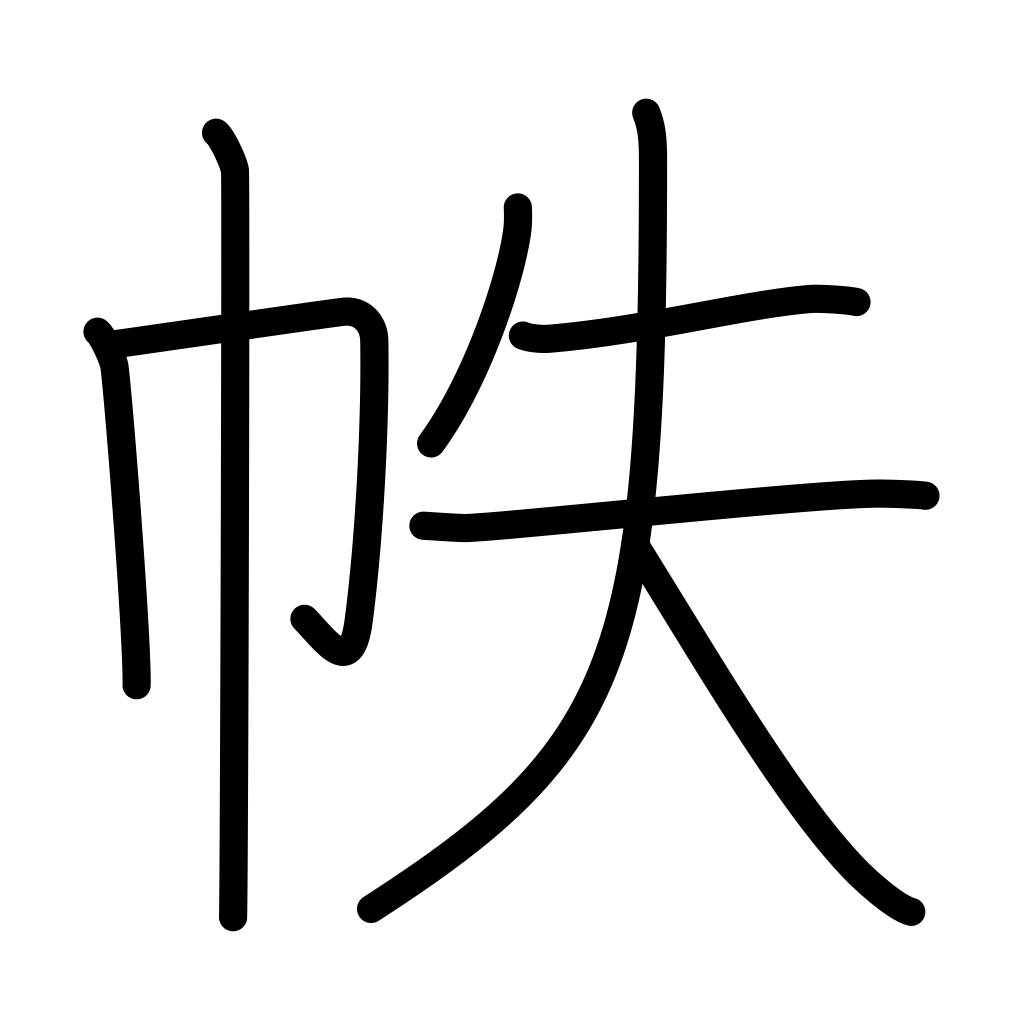
Meaning: Japanese book cover